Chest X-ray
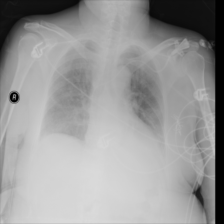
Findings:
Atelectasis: positive
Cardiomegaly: negative
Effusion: negative
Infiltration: negative
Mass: negative
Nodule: negative
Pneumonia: negative
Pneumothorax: negative
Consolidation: negative
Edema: negative
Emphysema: negative
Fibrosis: negative
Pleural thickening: negative
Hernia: negative